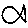
Label: fish